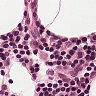
Metastatic tissue present: no